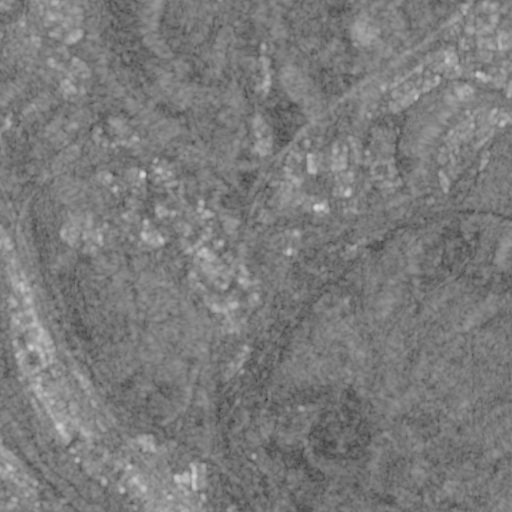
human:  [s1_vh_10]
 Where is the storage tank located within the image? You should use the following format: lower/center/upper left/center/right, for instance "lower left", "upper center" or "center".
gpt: The storage tank is located in the center left of the image.
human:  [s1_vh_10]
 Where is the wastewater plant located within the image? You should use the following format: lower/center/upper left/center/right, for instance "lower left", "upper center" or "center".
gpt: The wastewater plant is located in the center of the image.
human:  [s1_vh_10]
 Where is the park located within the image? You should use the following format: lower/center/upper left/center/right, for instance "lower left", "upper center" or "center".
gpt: There is no park in the image.

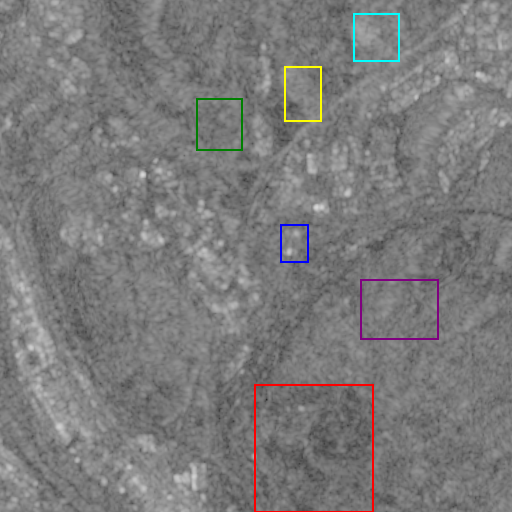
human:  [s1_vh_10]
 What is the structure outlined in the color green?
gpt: The structure outlined in green is a crop field.
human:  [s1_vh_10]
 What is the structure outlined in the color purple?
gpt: The structure outlined in purple is a park.
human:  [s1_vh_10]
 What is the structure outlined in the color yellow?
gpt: The structure outlined in yellow is a parking lot.
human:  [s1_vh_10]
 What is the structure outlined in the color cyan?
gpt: The structure outlined in cyan is a power substation.
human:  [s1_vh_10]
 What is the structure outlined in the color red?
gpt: The structure outlined in red is a quarry.
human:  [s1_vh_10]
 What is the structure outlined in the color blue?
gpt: The structure outlined in blue is a wastewater plant.
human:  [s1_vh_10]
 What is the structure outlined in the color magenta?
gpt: There is no magenta outline.